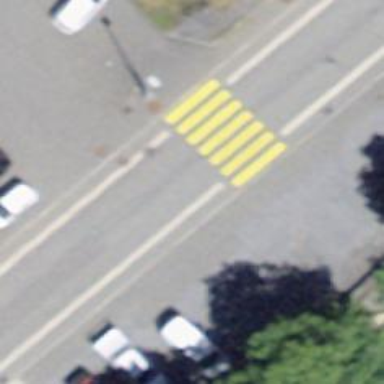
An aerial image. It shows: Uncontrolled zebra crossing on the road.